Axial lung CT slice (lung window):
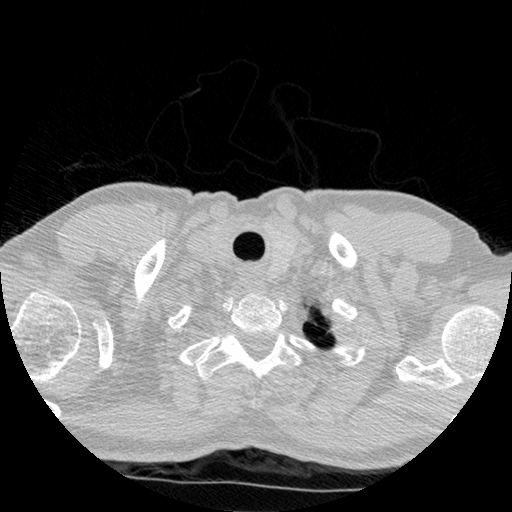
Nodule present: no